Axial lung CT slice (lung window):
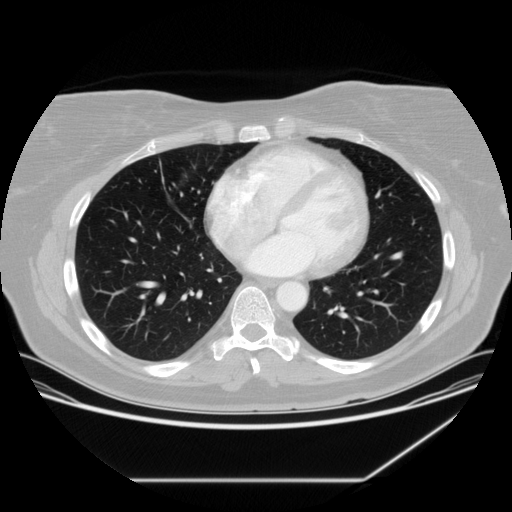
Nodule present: no